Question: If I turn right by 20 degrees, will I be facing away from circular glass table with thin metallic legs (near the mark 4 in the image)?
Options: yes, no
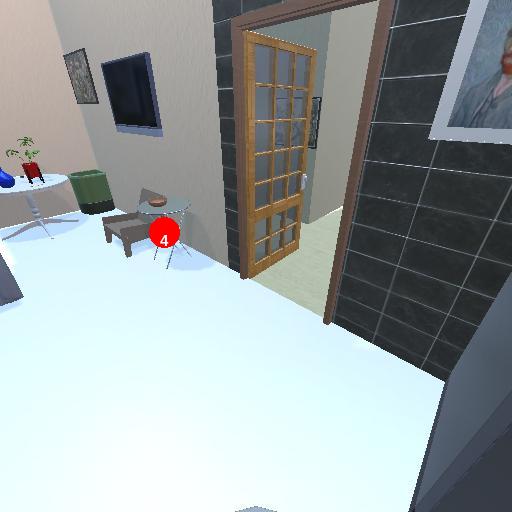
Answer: yes